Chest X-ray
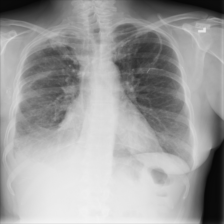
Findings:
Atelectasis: negative
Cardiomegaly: negative
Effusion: positive
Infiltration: negative
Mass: negative
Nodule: negative
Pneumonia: negative
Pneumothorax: negative
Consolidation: negative
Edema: negative
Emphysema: negative
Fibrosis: positive
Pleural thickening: positive
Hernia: negative